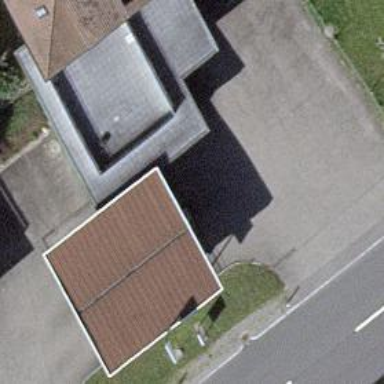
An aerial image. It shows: Fuel station.